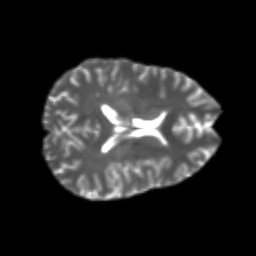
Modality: T2w
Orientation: axial
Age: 22
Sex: female
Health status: healthy
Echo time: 0.074 s